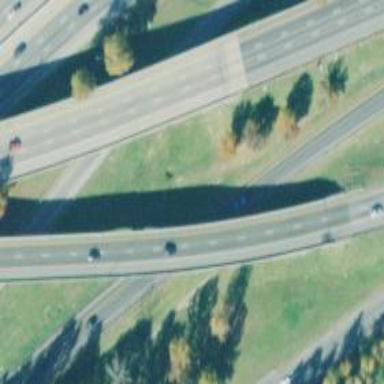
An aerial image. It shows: Bridge over motorway.